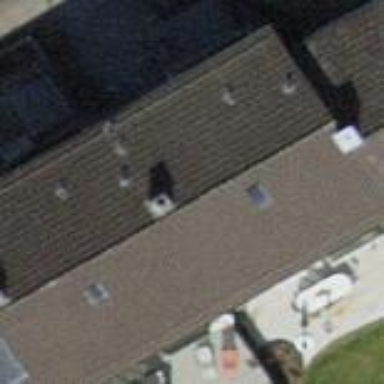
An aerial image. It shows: House with tiled roof.